Question: I'm trying to countdown from a NSDate and display it in hours and minutes. Like this: 1h:18min
At the moment my date is updating to a UILabel and counting down but displaying like this:

Here's the code I'm using. A startTimer method and a updateLabel method
'''
- (void)startTimer {
// Set the date you want to count from
// convert date string to date then set to a label
NSDateFormatter *dateStringParser = [[NSDateFormatter alloc] init];
[dateStringParser setDateFormat:@"yyyy-MM-dd'T'HH:mm:ss.000Z"];
NSDate *date = [dateStringParser dateFromString:deadlineDate];
NSDateFormatter *labelFormatter = [[NSDateFormatter alloc] init];
[labelFormatter setDateFormat:@"HH-dd-MM-yyyy"];
NSDate *countdownDate = [[NSDate alloc] init];
countdownDate = date;
// Create a timer that fires every second repeatedly and save it in an ivar
NSTimer *timer = [[NSTimer alloc] init];
timer = [NSTimer scheduledTimerWithTimeInterval:1.0 target:self selector:@selector(updateLabel) userInfo:nil repeats:YES];
}
- (void)updateLabel {
// convert date string to date then set to a label
NSDateFormatter *dateStringParser = [[NSDateFormatter alloc] init];
[dateStringParser setDateFormat:@"yyyy-MM-dd'T'HH:mm:ss.000Z"];
NSDate *date = [dateStringParser dateFromString:deadlineDate];
NSDateFormatter *labelFormatter = [[NSDateFormatter alloc] init];
[labelFormatter setDateFormat:@"HH-dd-MM"];
NSTimeInterval timeInterval = [date timeIntervalSinceNow]; ///< Assuming this is in the future for now.
self.deadlineLbl.text = [NSString stringWithFormat:@"%f", timeInterval];
}
'''
thanks for any help
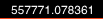
Answer: '''
- (NSString *)stringFromTimeInterval:(NSTimeInterval)interval
{
NSInteger ti = (NSInteger)interval;
NSInteger seconds = ti % 60;
NSInteger minutes = (ti / 60) % 60;
NSInteger hours = (ti / 3600);
return [NSString stringWithFormat:@"%02i:%02i:%02i", hours, minutes, seconds];
}
'''